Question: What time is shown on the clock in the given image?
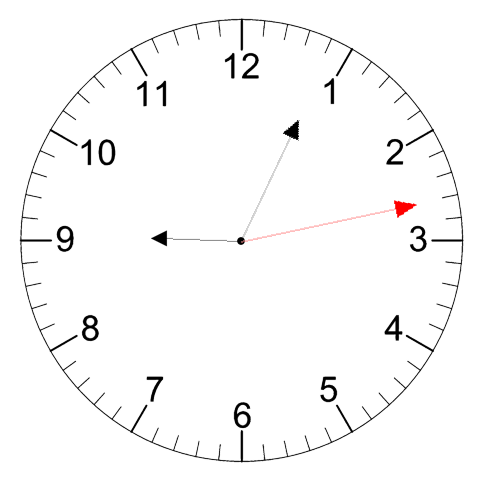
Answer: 09:04:13